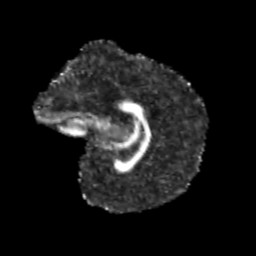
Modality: FA
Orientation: sagittal
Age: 9
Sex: male
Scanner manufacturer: siemens
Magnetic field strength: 3 T
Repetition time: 3.8 s
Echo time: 0.07 s